Question: I create excel file using php.It has contain Query Result data from database.Excel file generate and download very well but when i opened i found it gives some format error and some coding error also.

'''
function generate_excel($conn) {
$filename = "website_data_" . date('Ymd') . ".xls";
function cleanData(&$str) {
$str = preg_replace("/ /", "\t", $str);
$str = preg_replace("/
?
/", "\n", $str);
if (strstr($str, '"'))
$str = '"' . str_replace('"', '""', $str) . '"';
}
header("Content-Disposition: attachment; filename="$filename"");
header("Content-type: application/octet-stream;charset=utf-8");
$flag = false;
$qry = "SELECT ContactId,UniqueContactId FROM Contacts ORDER BY ContactId ";
$stmt = sqlsrv_query($conn, $qry);
$row = sqlsrv_fetch_array($stmt, SQLSRV_FETCH_ASSOC);
while (false !== ($row = sqlsrv_fetch_array($stmt, SQLSRV_FETCH_ASSOC))) {
if (!$flag) {
// display field/column names as first row
echo implode(" ", array_keys($row)) . "
";
$flag = true;
}
array_walk($row, 'cleanData');
echo implode(" ", array_values($row)) . "
";
}
exit;
}
'''
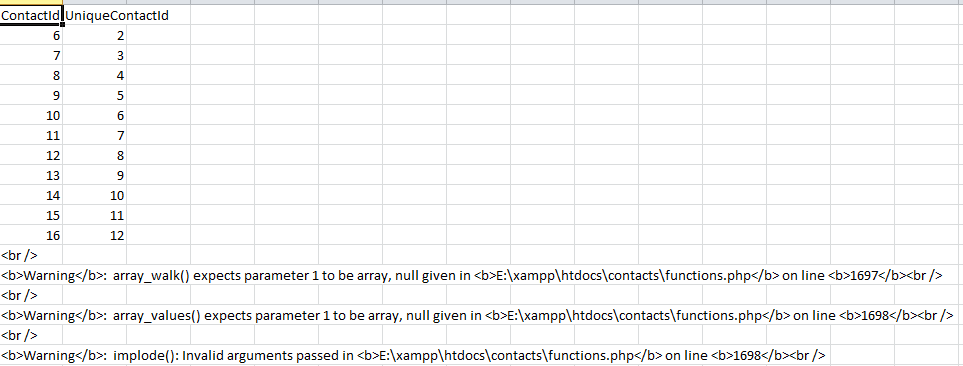
Answer: 'sqlsrv_fetch_array()' can return either 'NULL' or 'FALSE'. You can make your 'while' statement as follows:
'''
while (NULL !== ($row = sqlsrv_fetch_array($stmt, SQLSRV_FETCH_ASSOC))) {
if(!$row)
break ;
//...
}
'''
Here's PHP function reference: <URL>